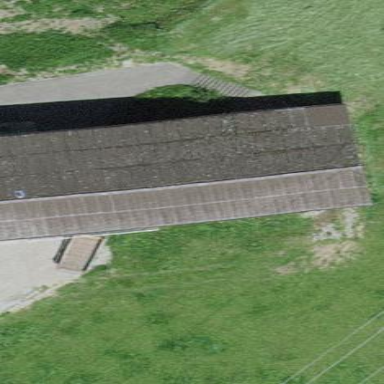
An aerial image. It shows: Apiary building.